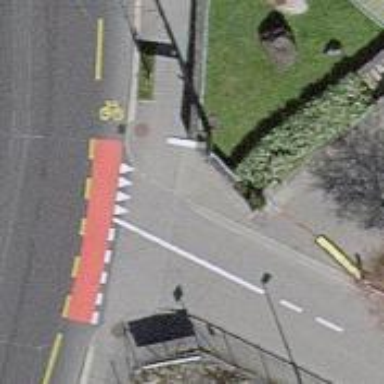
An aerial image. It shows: Uncontrolled road crossing with markings.